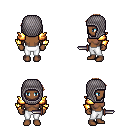
a pixel art fantasy rpg character, female body template, human, dark skin, gold arm armor, white pants, light blonde long mohawk hairstyle, chain hood, dagger, four views (front, back, left, right), 2x2 character sprite sheet, small pixel art, hard edges, no anti-aliasing